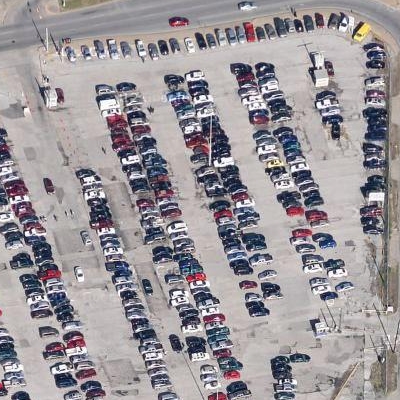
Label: gParking